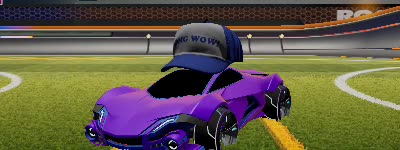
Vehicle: werewolf